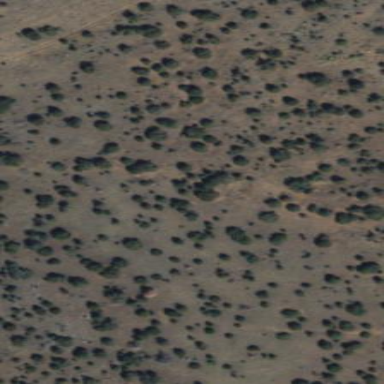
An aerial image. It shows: Area covered in scrub vegetation.